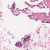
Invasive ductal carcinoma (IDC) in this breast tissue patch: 0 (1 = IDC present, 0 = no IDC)